Question: I have a UIView, that contains 3 other subviews. At the beginning, I do not add these 3 subviews into the UIView, instead I created them separately as follow:

I want to add the subview dynamically. So I try this code as follow:
Add MainView to UIViewController
It's ok so far. But now, in the MainView class, I add the subView, I got crash
What's wrong with my code?
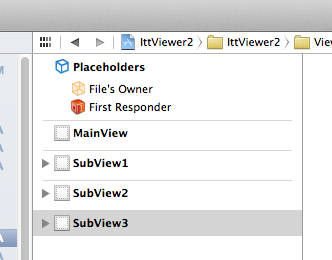
Answer: I don't know why it crash cause I had never use this type. So what I suggest you try the below
'''
UIView *mainView=[[[NSBundle mainBundle] loadNibNamed:@"yourNibName" owner:self options:nil] objectAtIndex:0];
[[self view] addSubview:mainView];
'''
In the same way
'''
UIView *subView1=[[[NSBundle mainBundle] loadNibNamed:@"yourNibName" owner:self options:nil] objectAtIndex:1];
[mainView addSubview:subView1];
UIView *subView2=[[[NSBundle mainBundle] loadNibNamed:@"yourNibName" owner:self options:nil] objectAtIndex:2];
[mainView addSubview:subView2];
UIView *subView3=[[[NSBundle mainBundle] loadNibNamed:@"yourNibName" owner:self options:nil] objectAtIndex:3];
[mainView addSubview:subView3];
'''
I am sure it'll defiantly work